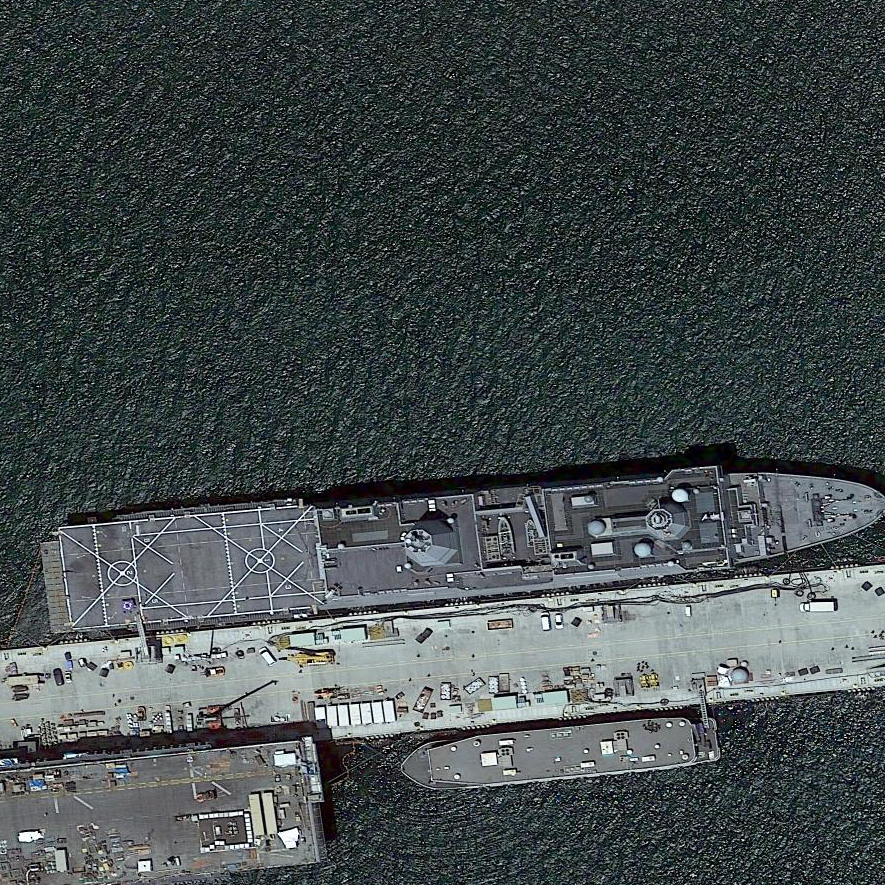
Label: combat